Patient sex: F
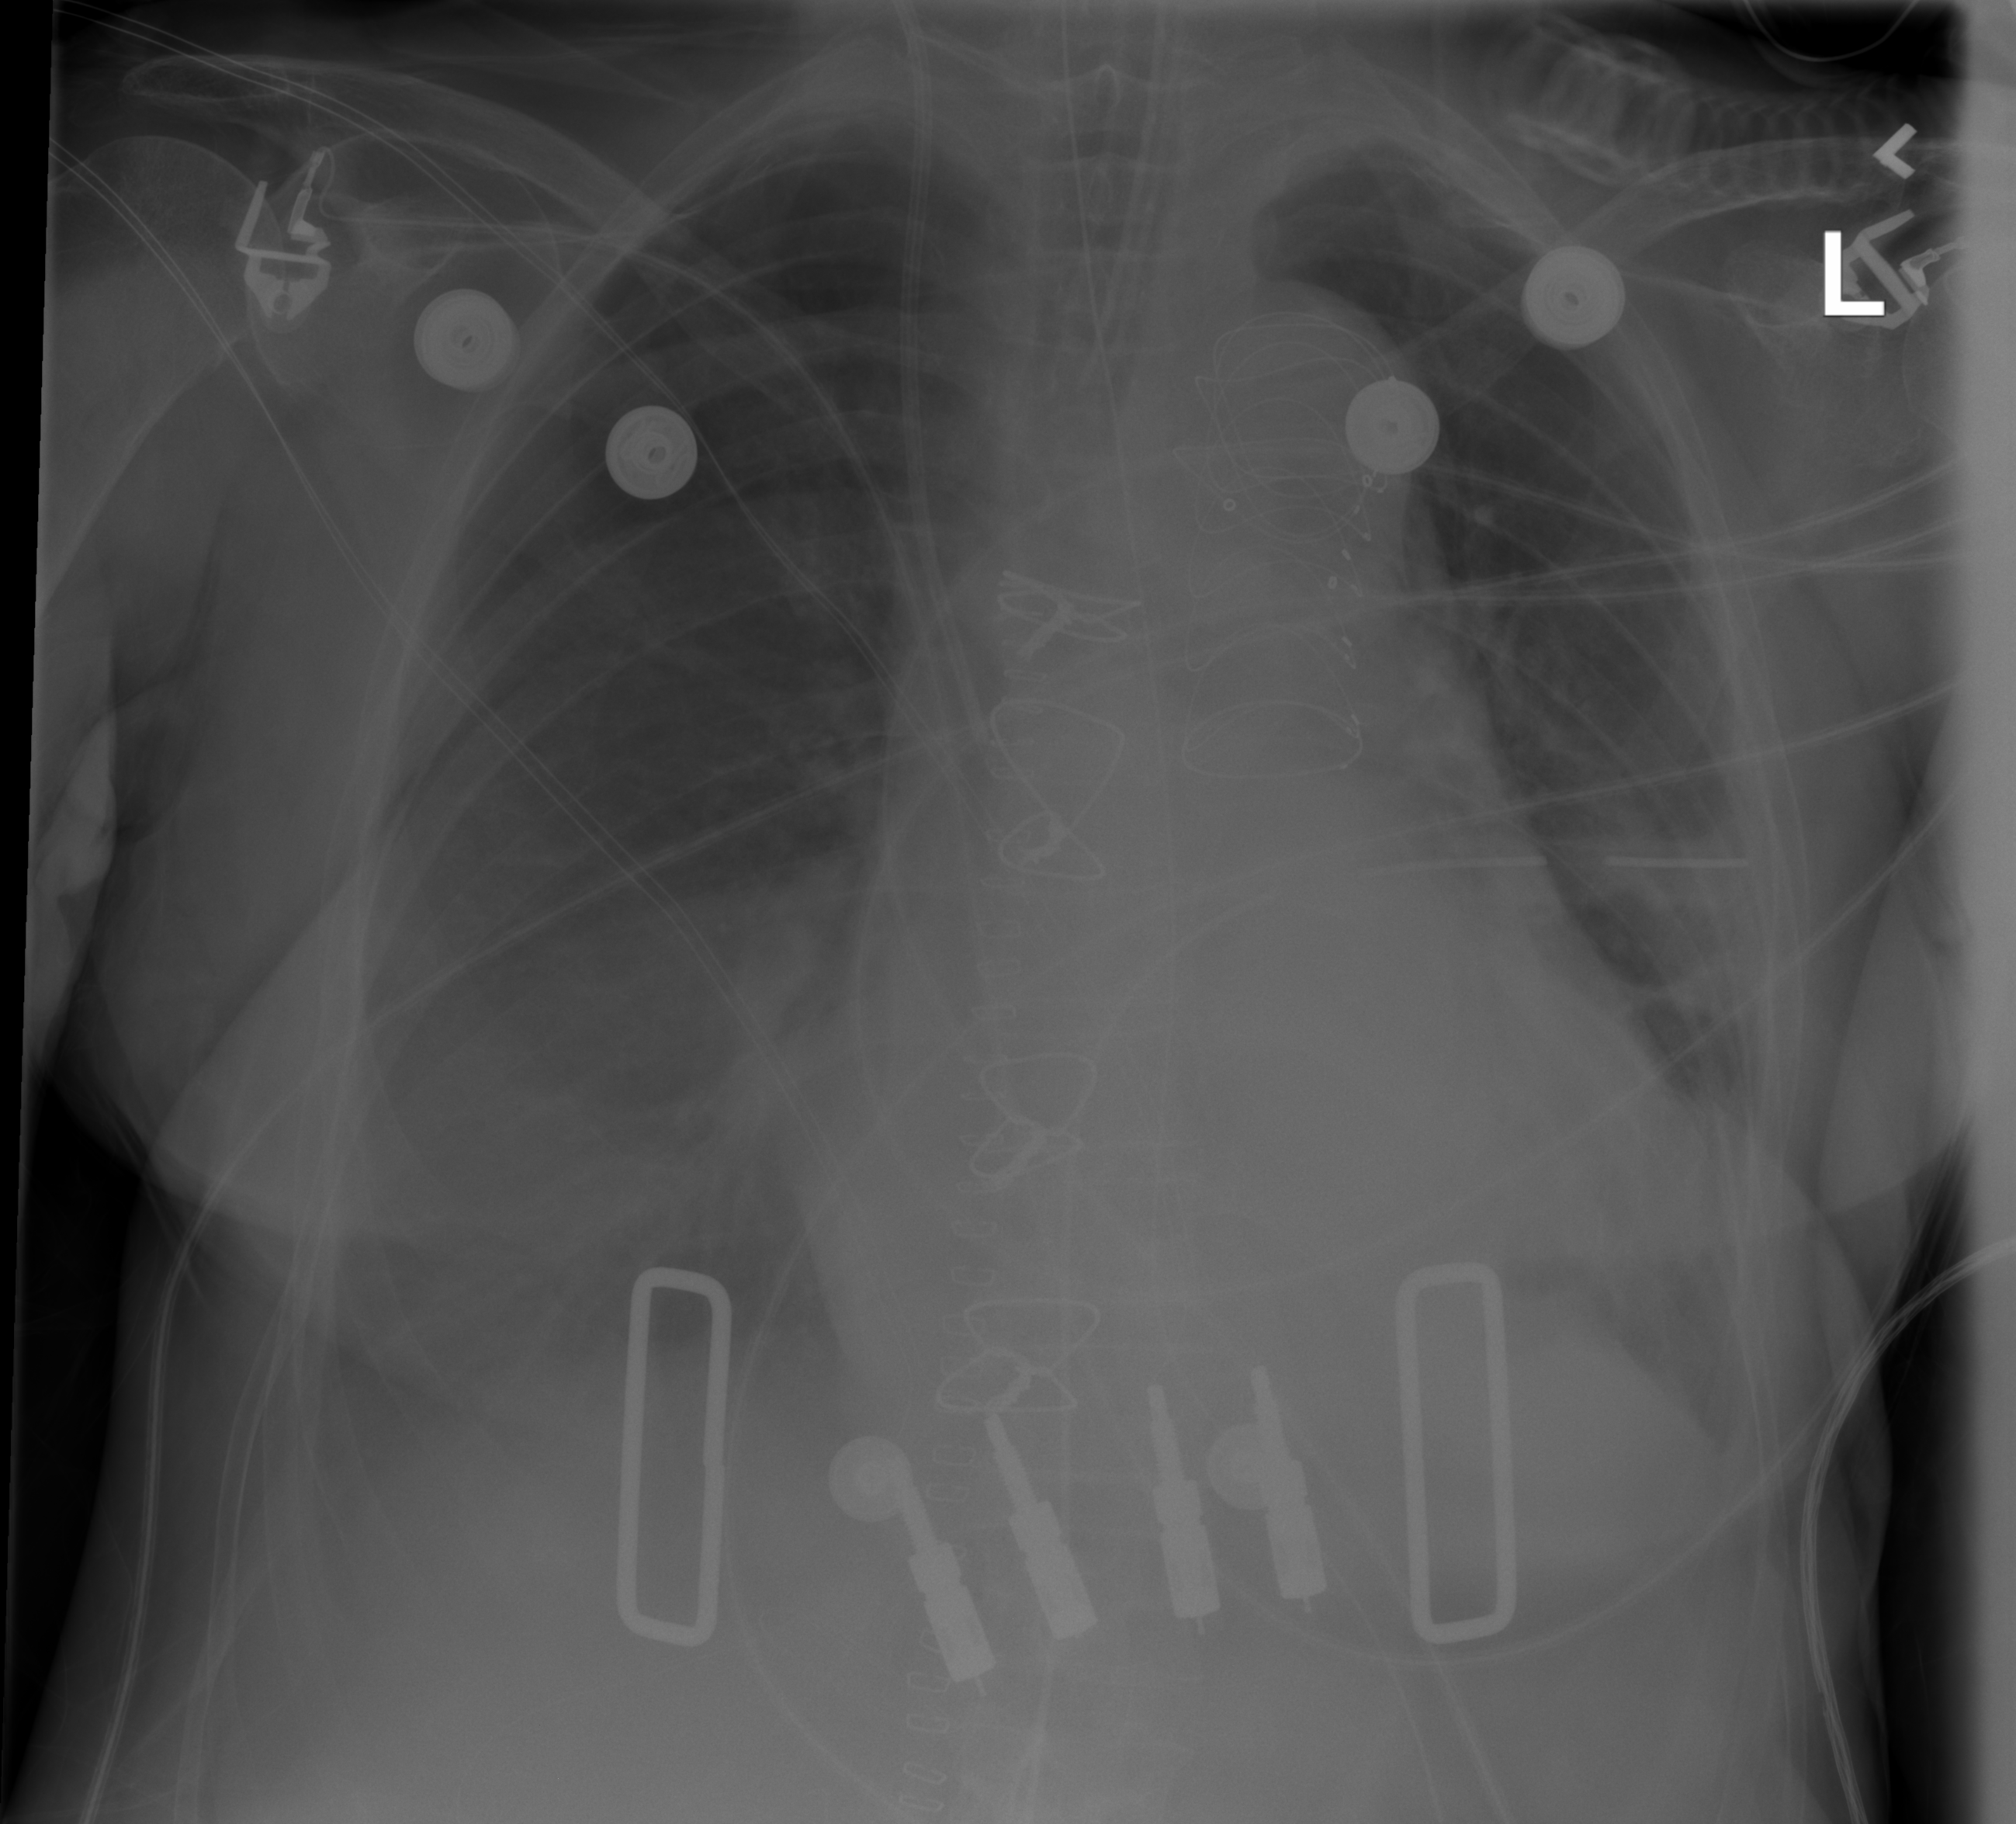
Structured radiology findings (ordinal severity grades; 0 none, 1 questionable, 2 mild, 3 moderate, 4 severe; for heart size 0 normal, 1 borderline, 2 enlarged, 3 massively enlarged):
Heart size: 2
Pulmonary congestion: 0
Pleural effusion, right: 3
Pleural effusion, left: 1
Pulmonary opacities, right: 0
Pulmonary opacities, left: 0
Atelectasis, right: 2
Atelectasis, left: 2